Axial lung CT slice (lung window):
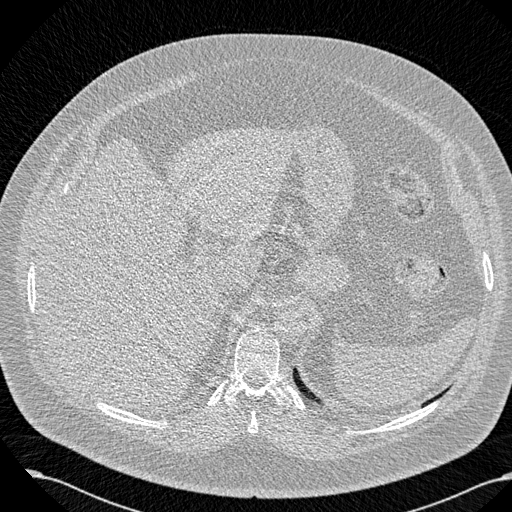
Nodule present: no